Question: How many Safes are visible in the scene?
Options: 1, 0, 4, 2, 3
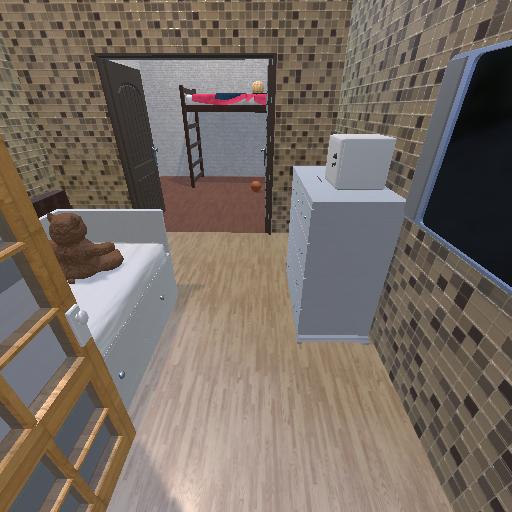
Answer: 1